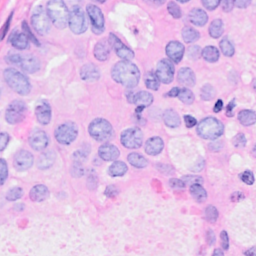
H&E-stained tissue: Breast